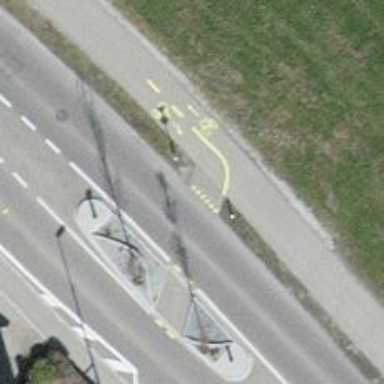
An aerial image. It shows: Asphalt cycleway.